Question: There's too much empty space and it looks weird. Here's the code:
'''
<div class="col-sm-4" style="border-style: dotted; border-width: 1px;">
<dl class="dl-horizontal">
<dt>Tag:</dt>
<dd><img src="..." class="width-60 img-rounded"></dd>
<dt>Frente:</dt>
<dd>...</dd>
<dt>Verso:</dt>
<dd>...</dd>
<dt>Descricao:</dt>
<dd>...</dd>
<dt>Coleira:</dt>
<dd>...</dd>
</dl>
</div>
'''
And here's the result:

How can I remove that blank space on the left? (I have tried this <URL>
Also, is there anyway I can center the Tag text that describes the image?
Thanks.
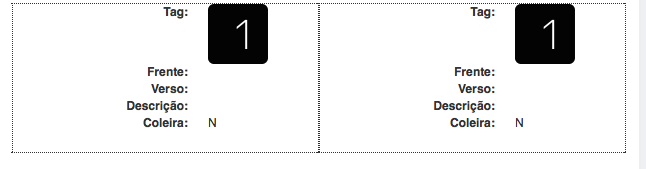
Answer: you can over-ride the bootstrap style that sets the margin for the description.
Add a custom class to your surrounding dl. e.g.
'''
<dl class="dl-horizontal my-class">
'''
Then add your css to change the margin to what you want:
'''
.my-class.dl-horizontal dd{
margin-left:170px
}
'''